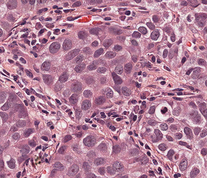
Tumor epithelial tissue: yes
Tumor-associated stroma tissue: yes
Normal tissue: no